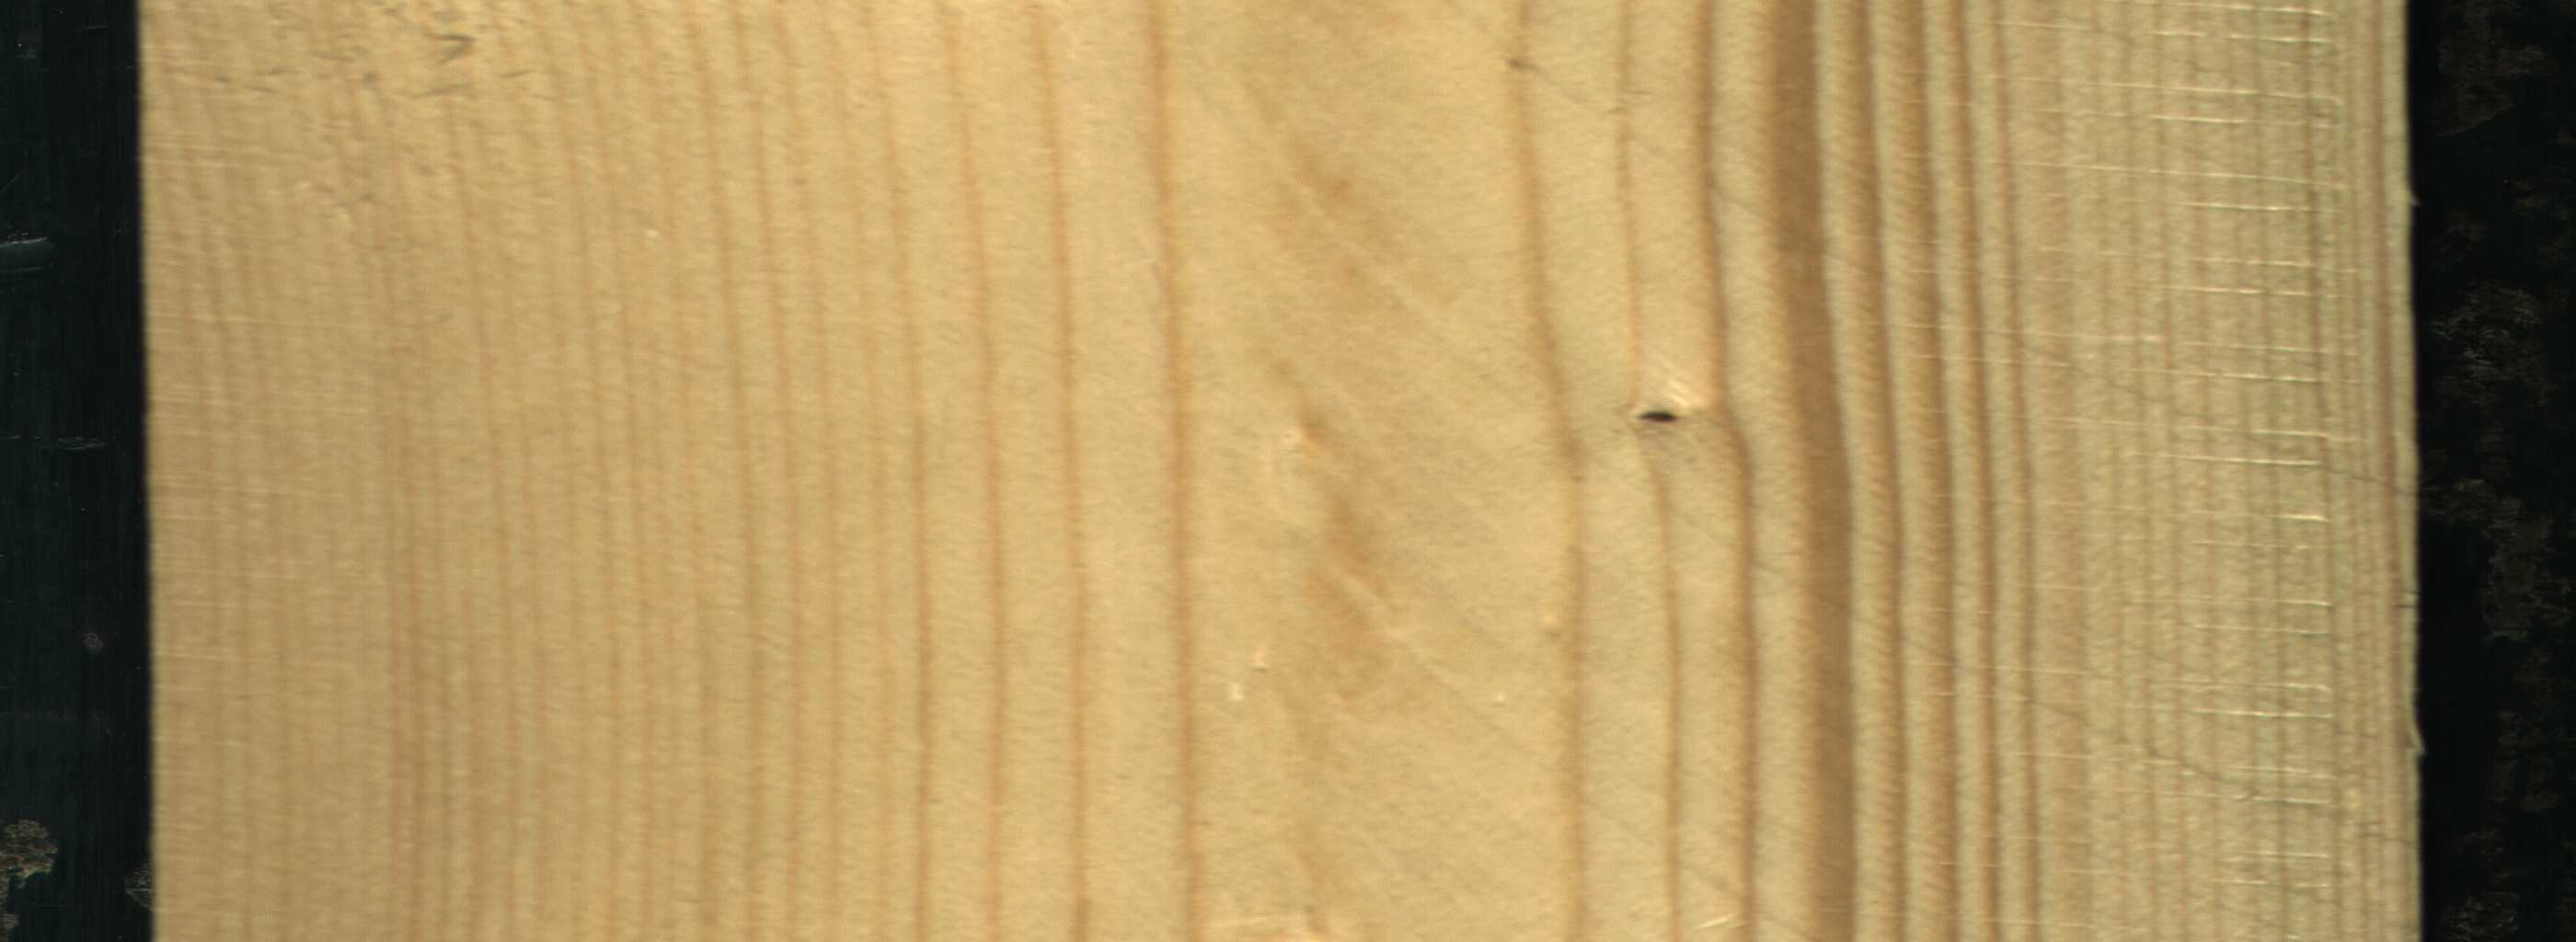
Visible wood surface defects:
Dead_Knot